Field crop: maize
Growth stage: 2
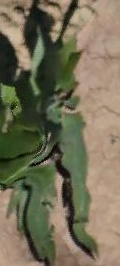
Species: maize